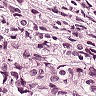
Metastatic tissue present: yes